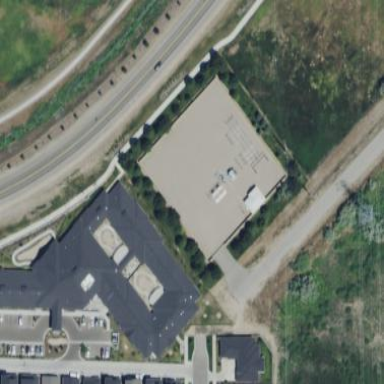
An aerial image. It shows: Power substation.